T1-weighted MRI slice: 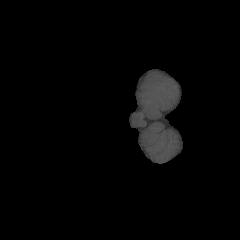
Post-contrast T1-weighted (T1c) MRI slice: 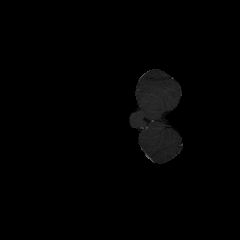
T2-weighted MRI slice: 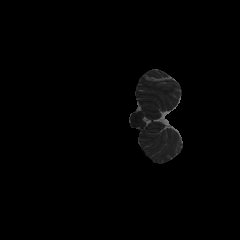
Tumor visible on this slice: no